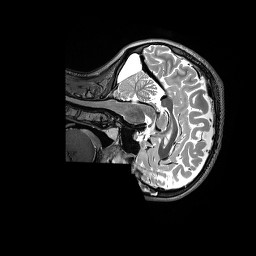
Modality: T2w
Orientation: sagittal
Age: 20
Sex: female
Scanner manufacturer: siemens
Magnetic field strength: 3 T
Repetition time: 3.2 s
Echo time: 0.562 s